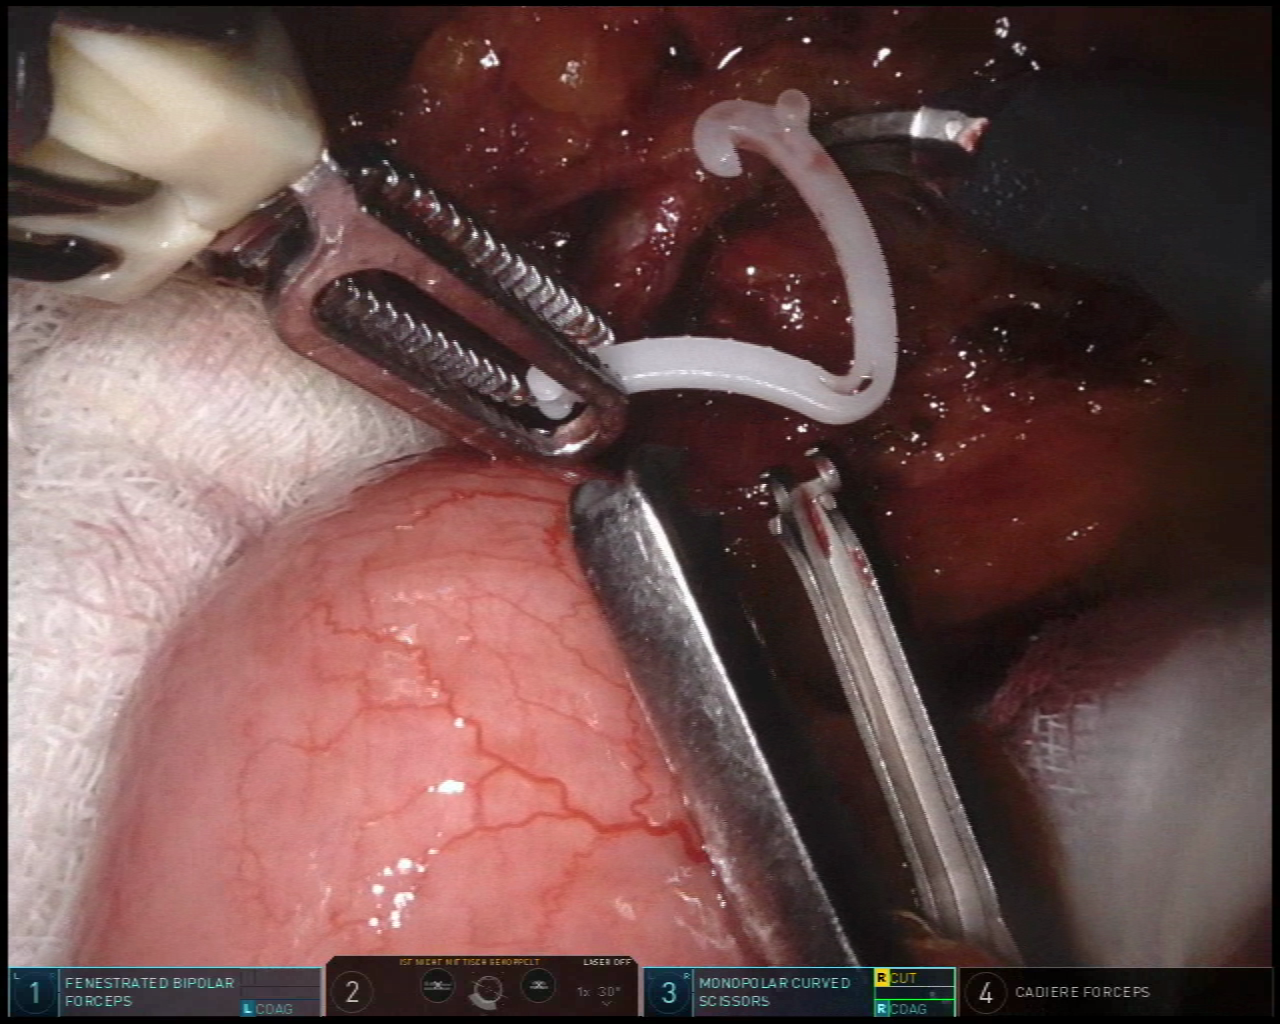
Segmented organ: inferior_mesenteric_artery
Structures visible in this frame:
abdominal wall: no
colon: no
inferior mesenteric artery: yes
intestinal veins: no
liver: no
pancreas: no
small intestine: yes
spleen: no
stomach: no
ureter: no
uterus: no
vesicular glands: no